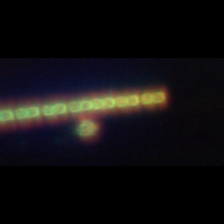
Taxon: Skeletonema
Group: Diatoms